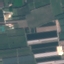
Land use / land cover: PermanentCrop